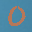
Label: 0